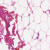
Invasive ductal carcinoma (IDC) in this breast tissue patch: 0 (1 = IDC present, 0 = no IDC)